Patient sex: F
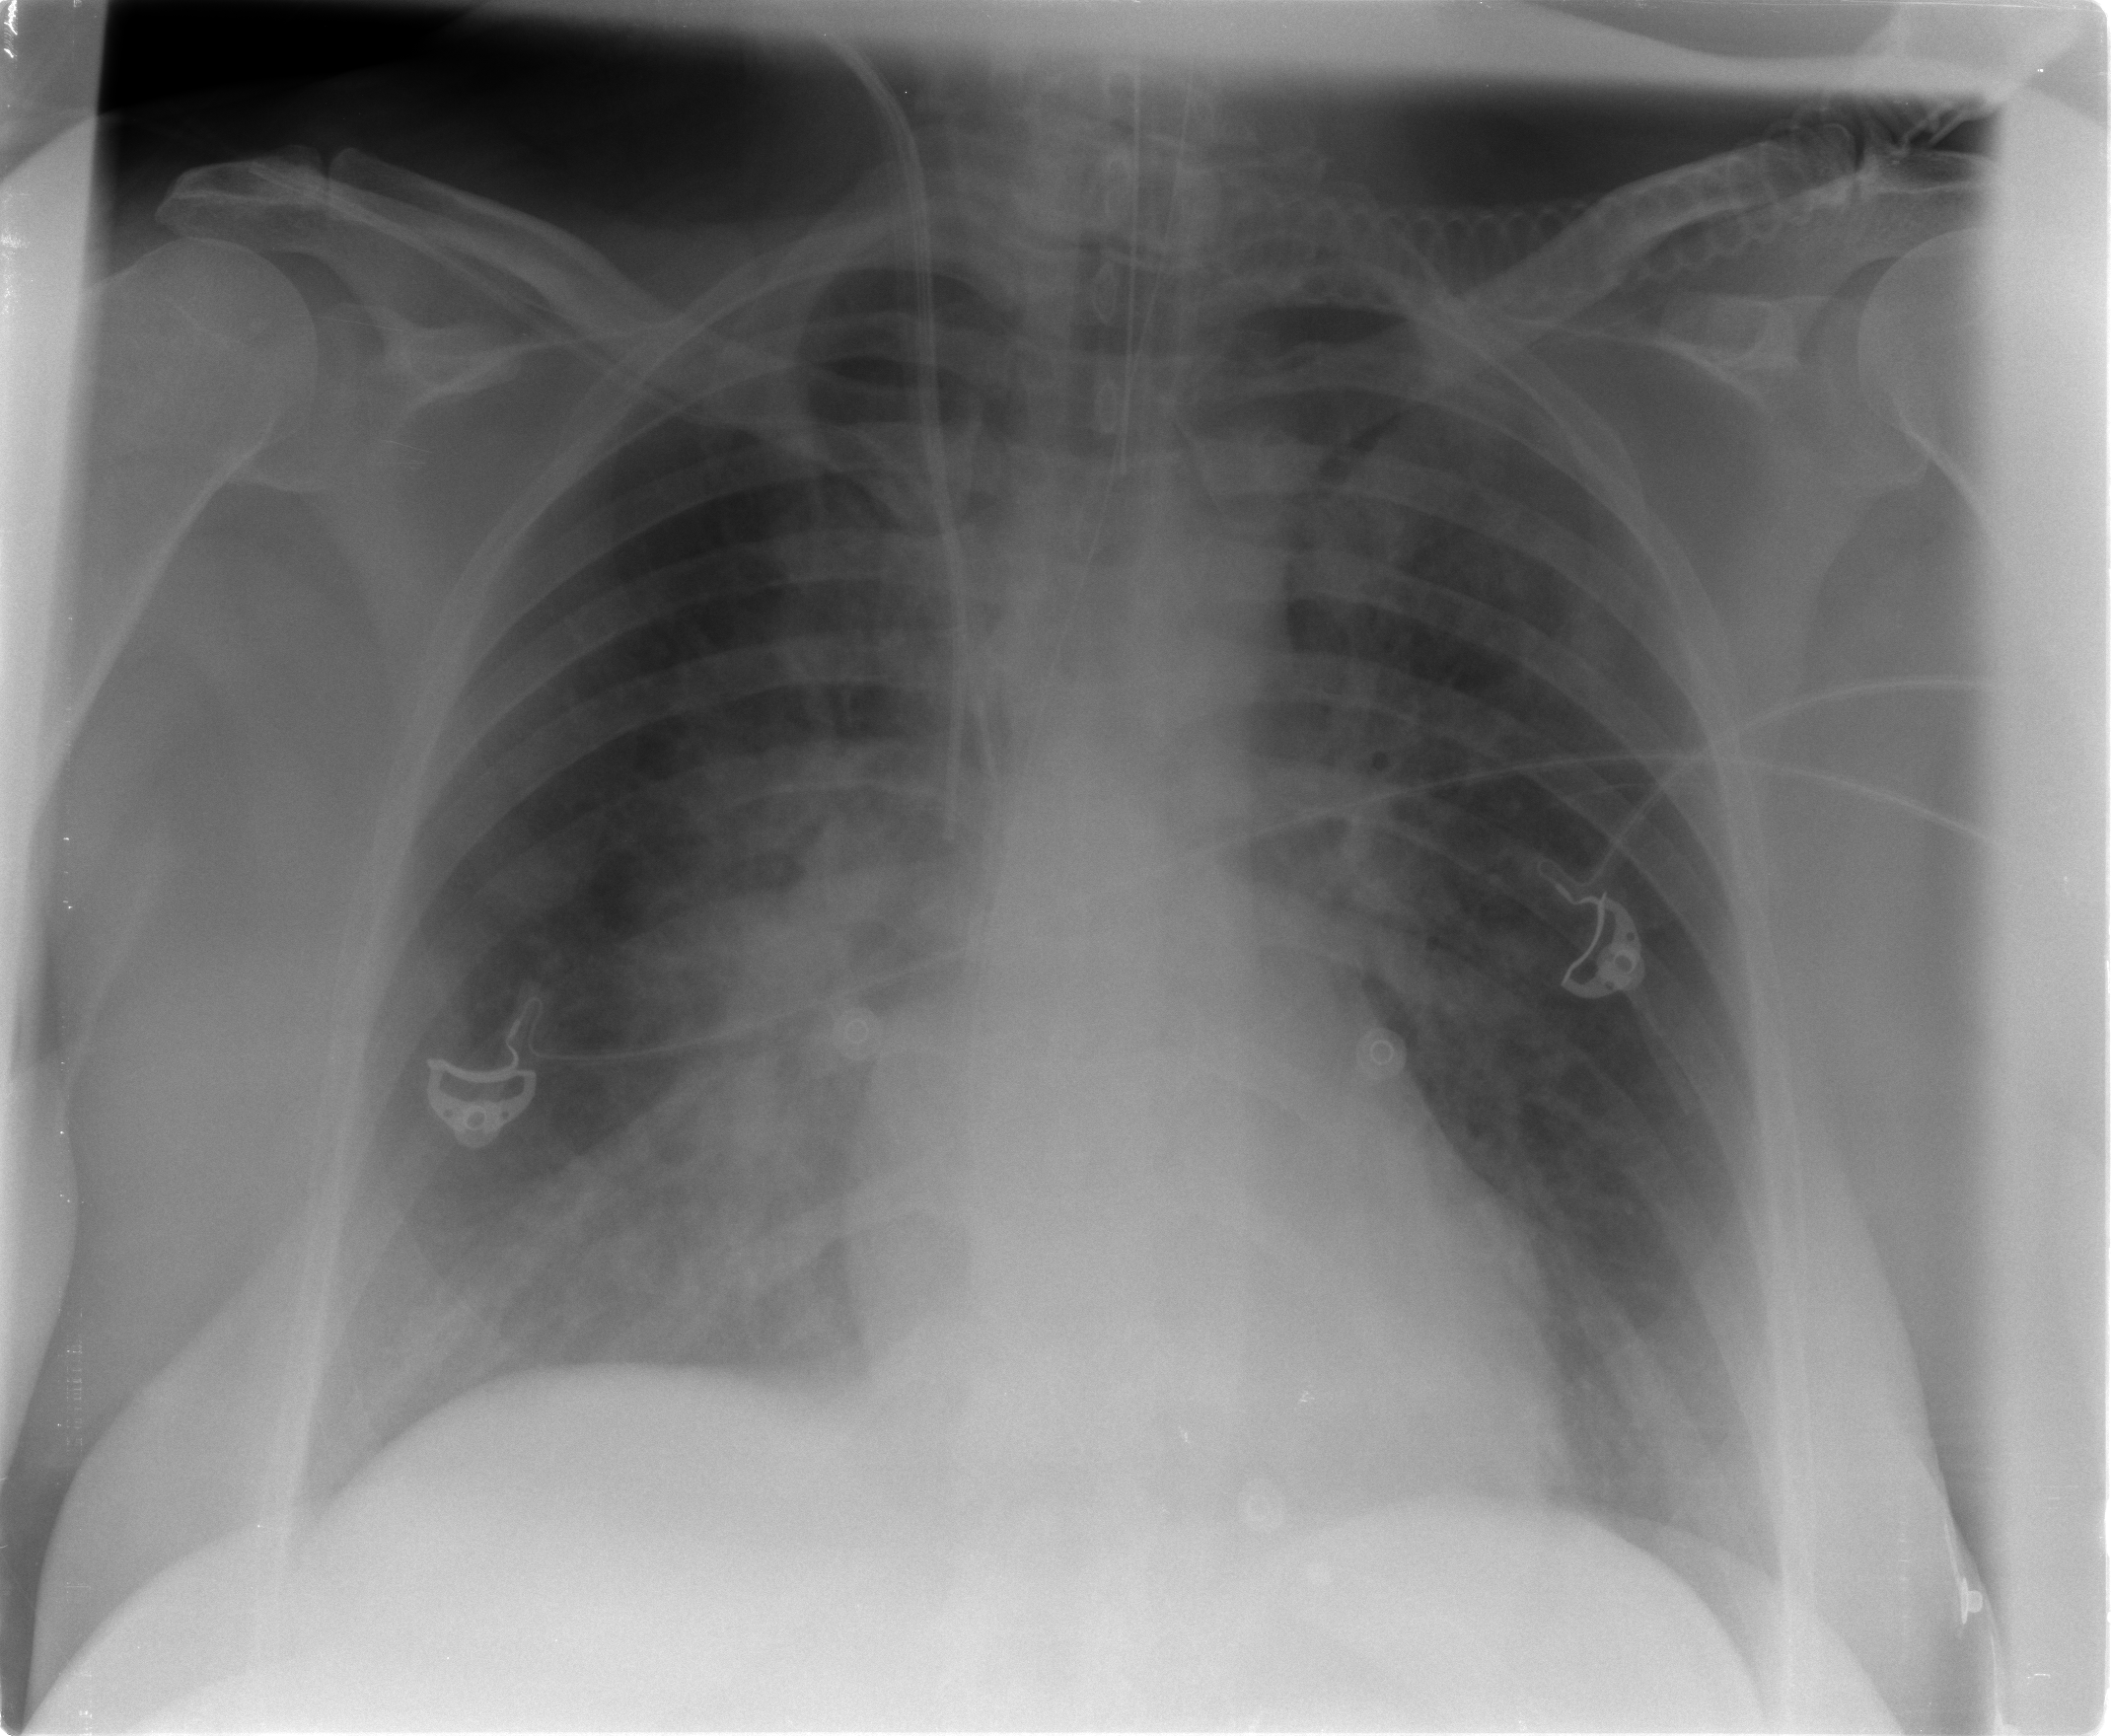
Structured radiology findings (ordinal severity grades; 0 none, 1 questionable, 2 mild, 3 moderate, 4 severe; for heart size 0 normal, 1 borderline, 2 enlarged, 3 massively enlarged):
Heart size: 0
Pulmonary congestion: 3
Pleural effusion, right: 0
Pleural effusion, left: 0
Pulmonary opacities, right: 3
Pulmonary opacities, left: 3
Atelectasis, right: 1
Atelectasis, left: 1